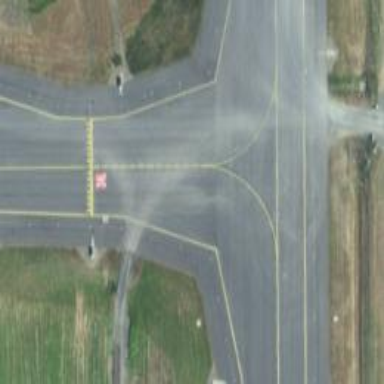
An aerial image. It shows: Image of taxiway at airport.